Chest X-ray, AP view. Patient: 54 years old, sex F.
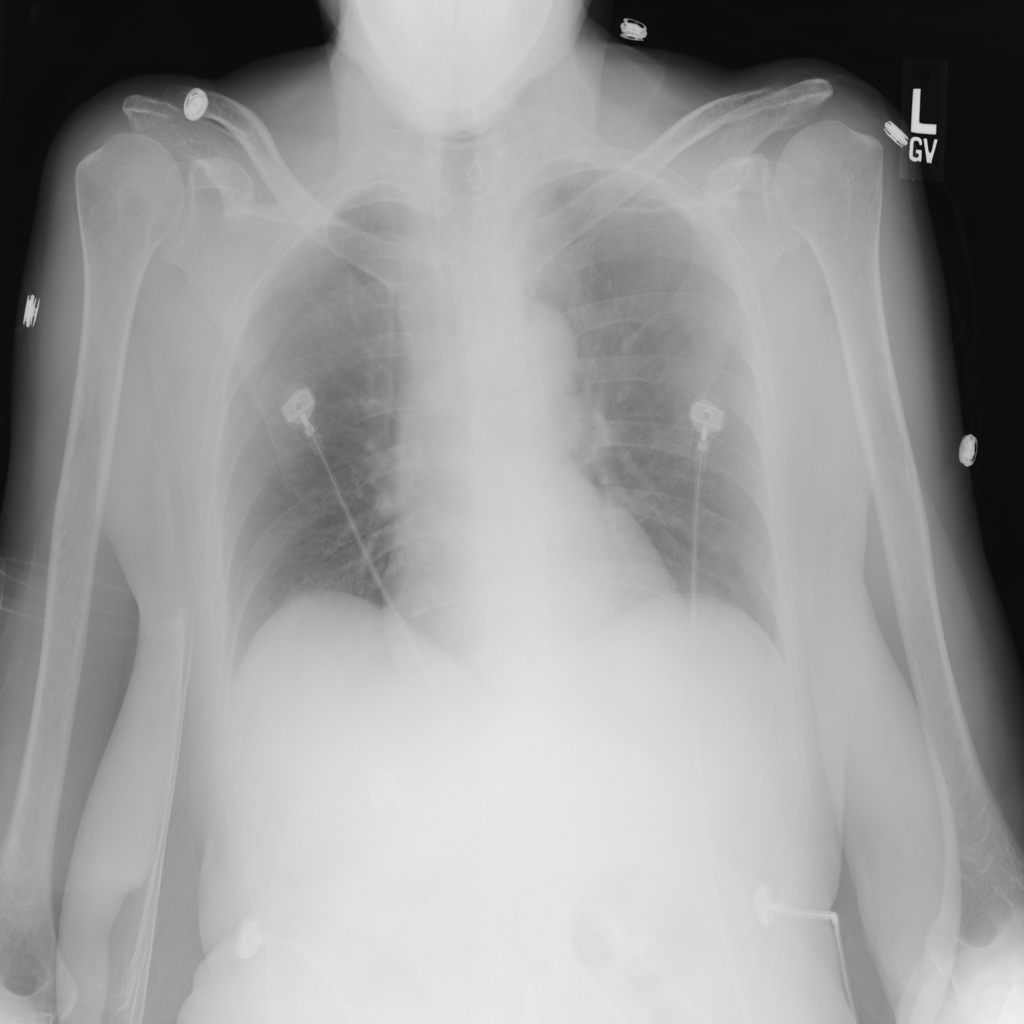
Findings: No Finding